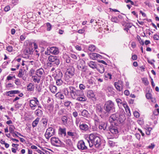
Tumor epithelial tissue: yes
Tumor-associated stroma tissue: yes
Normal tissue: no